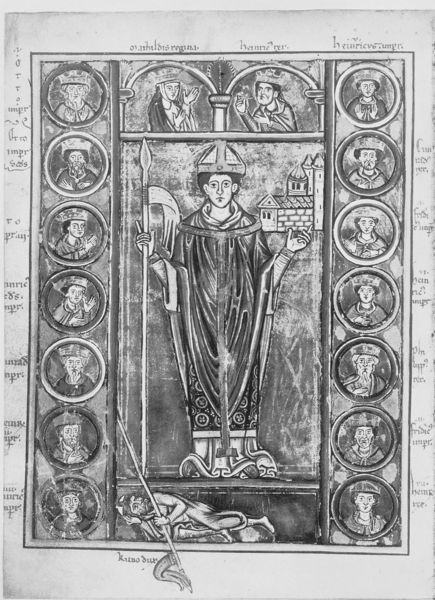
Titel: Miszellancodex
Standort: Herkunftsort: Köln, St. Pantaleon (EU - D - NRW)
Institution: Düsseldorf, Hauptstaatsarchiv
Schlagwörter: kopf, mann, menschen, säule, säulen, haus, mütze, architektur, bibel, gesicht, gesten, kirche, mantel, blatt, krone, prinzessin, kreis, schrift, bischof, könig, lanze, papst, inschrift, buch, religion, dom, porträts, schwarzweiss, seite, text, buchstaben, kreise, herrscher, fürst, buchdruck, buchseite, heiliger, mitra, könige, heilige, speer, satan, ornat, zepter, heinrich, medaillons, stifter, apostel, buchmalerei, inkunabel, stammbaum, manuskript, vorfahren, evangelien, wolfgang, kasel, ligender